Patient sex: F
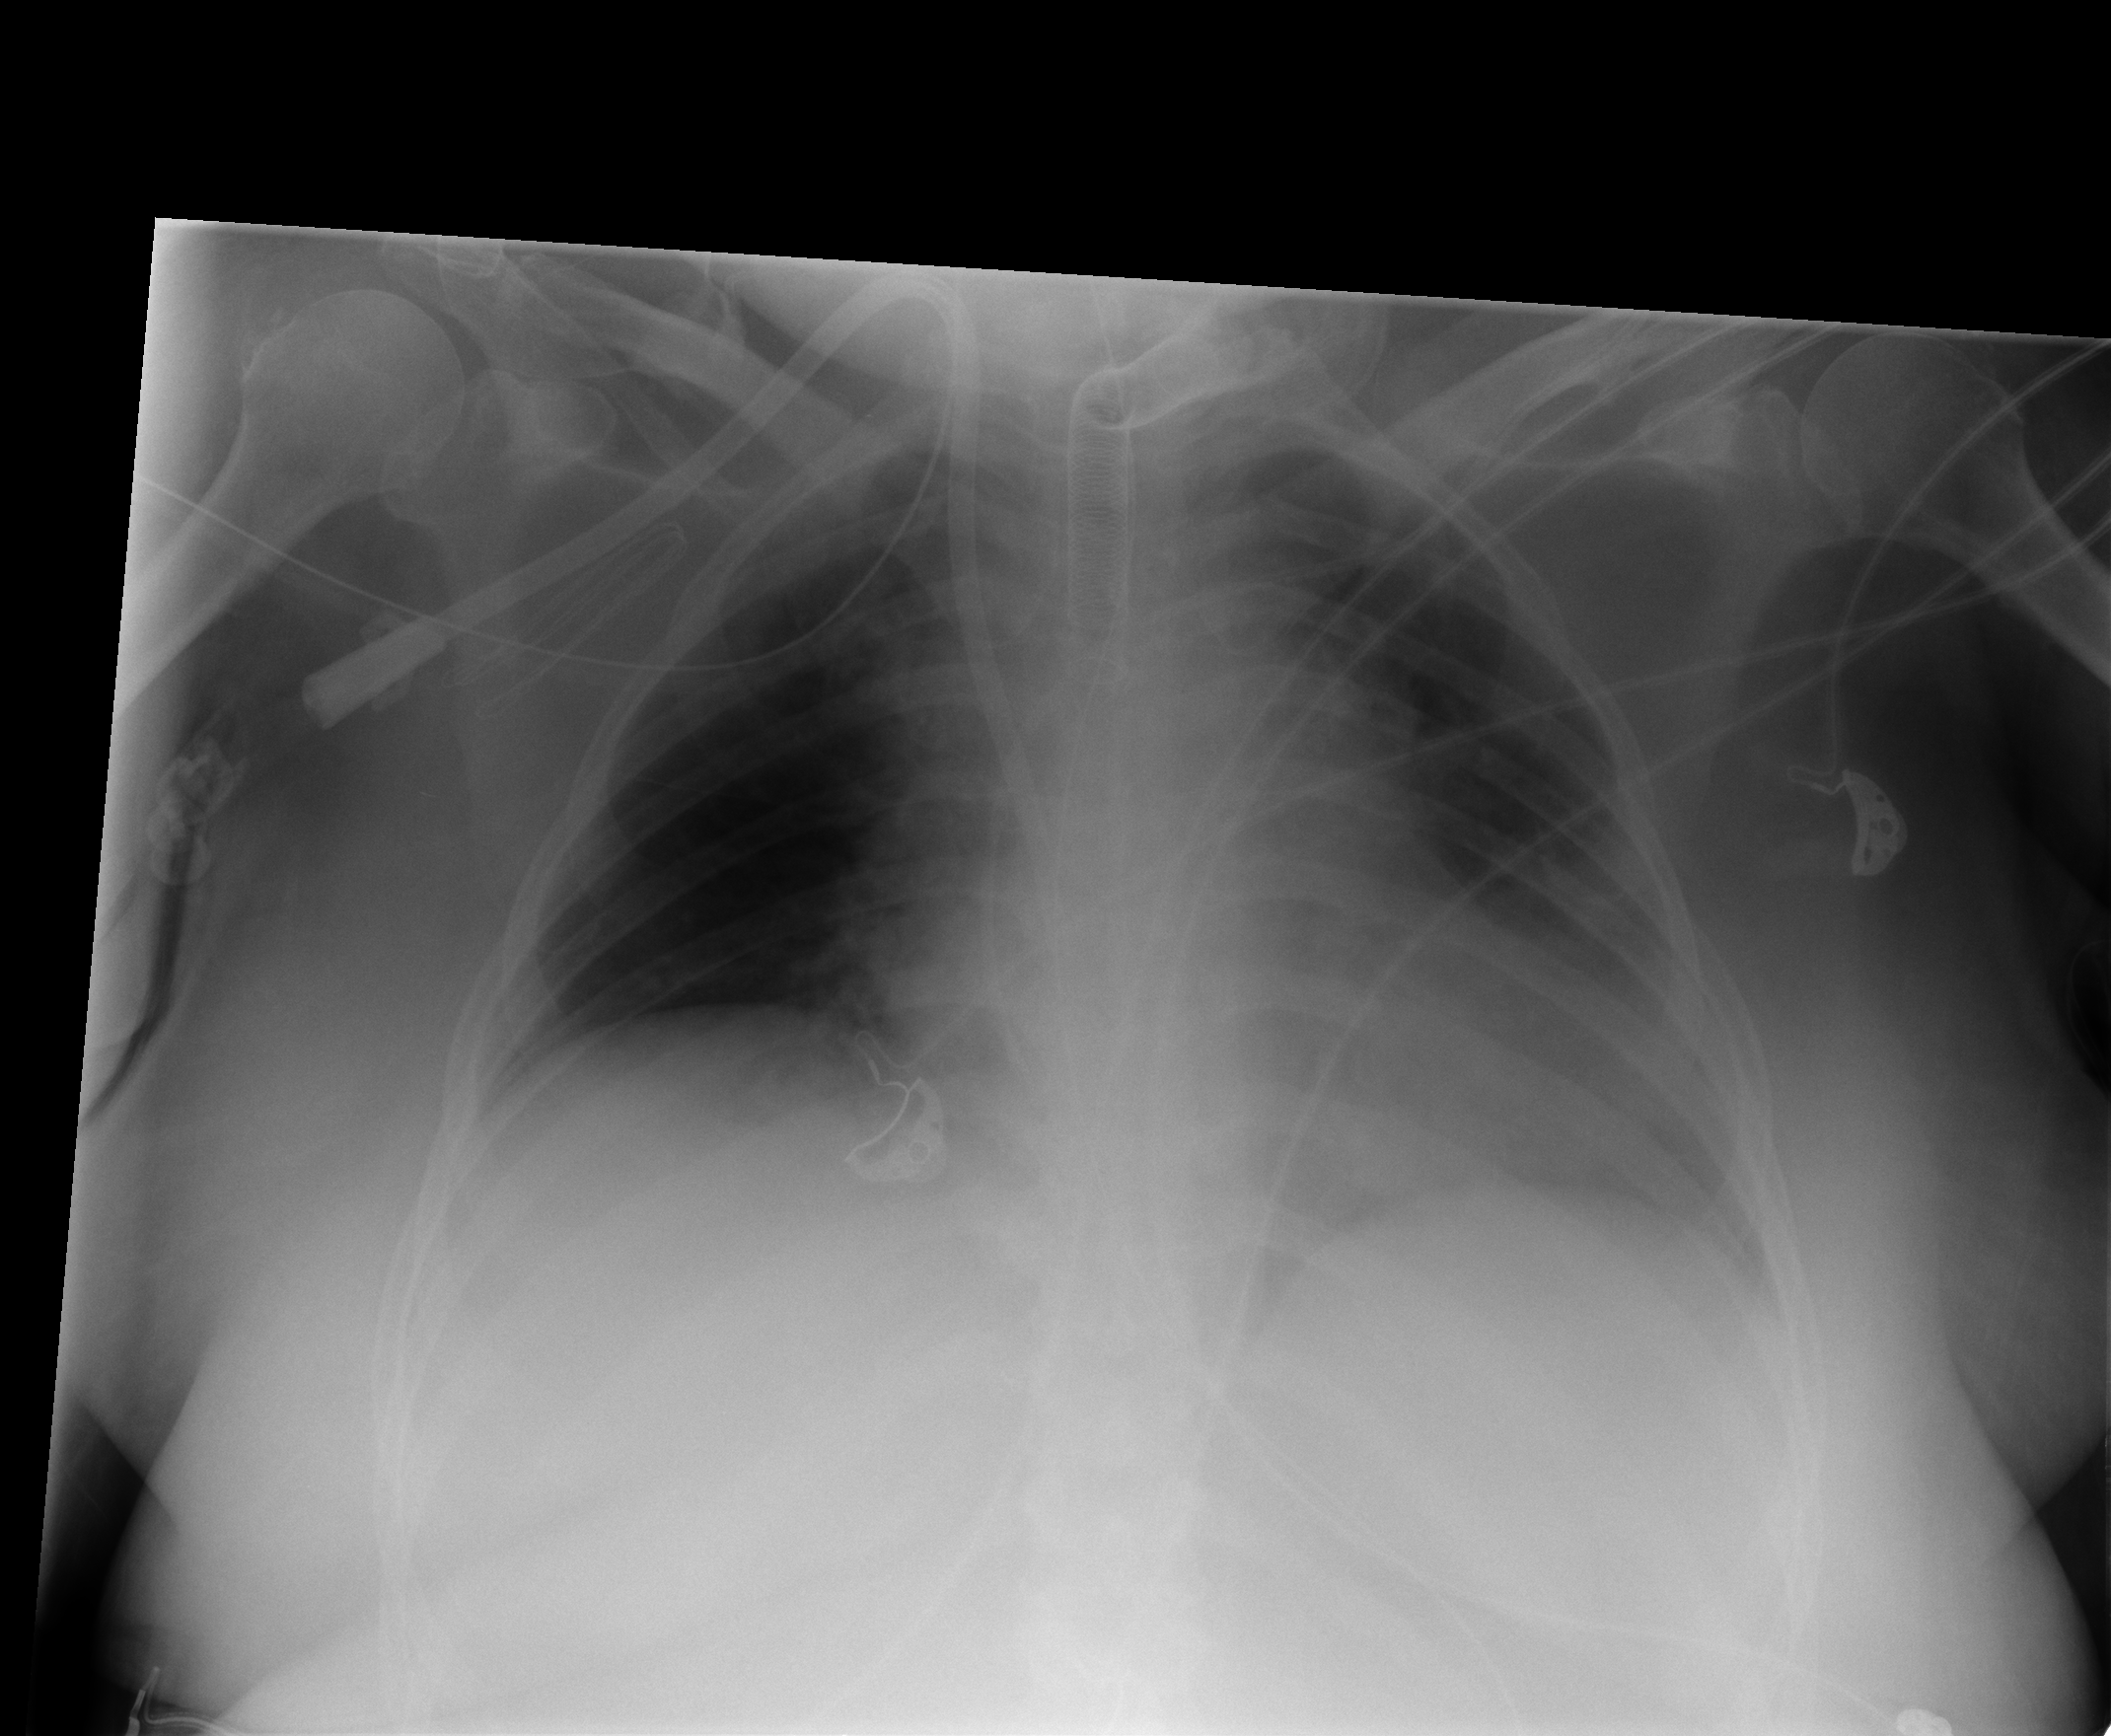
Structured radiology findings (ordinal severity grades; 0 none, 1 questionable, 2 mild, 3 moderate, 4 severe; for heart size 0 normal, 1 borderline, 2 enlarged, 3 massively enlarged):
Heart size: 2
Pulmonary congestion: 1
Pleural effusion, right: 0
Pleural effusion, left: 2
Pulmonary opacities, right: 0
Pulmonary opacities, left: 0
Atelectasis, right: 0
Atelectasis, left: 2